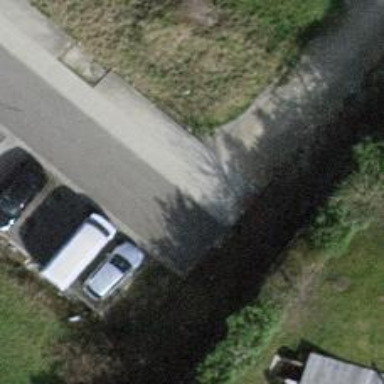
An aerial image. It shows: Footway with surface of fine gravel.